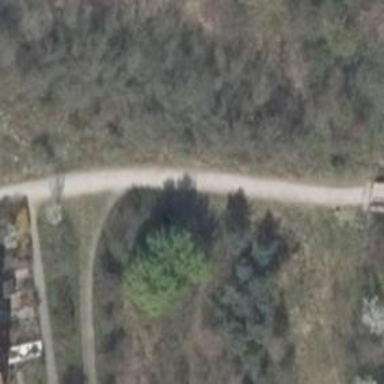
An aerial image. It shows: Footway.